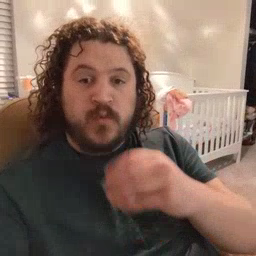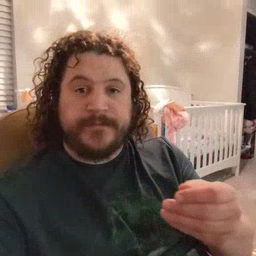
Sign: story